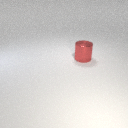
large red metal cylinder